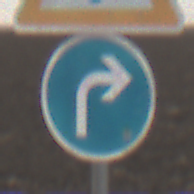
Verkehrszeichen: VorgeschriebeneFahrtrichtungRechts
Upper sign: Lichtzeichenanlage
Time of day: MorningAfternoon
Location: Outdoor (Nature)
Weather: Overcast
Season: NotSpecified
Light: Natural